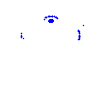
Particle: electron